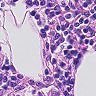
Metastatic tissue present: no